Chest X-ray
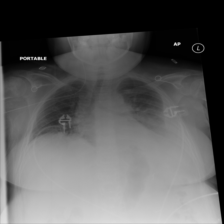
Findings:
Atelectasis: negative
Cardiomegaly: negative
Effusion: positive
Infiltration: negative
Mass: negative
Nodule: negative
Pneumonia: negative
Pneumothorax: negative
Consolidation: negative
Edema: negative
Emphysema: negative
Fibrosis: negative
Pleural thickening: negative
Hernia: negative